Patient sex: M
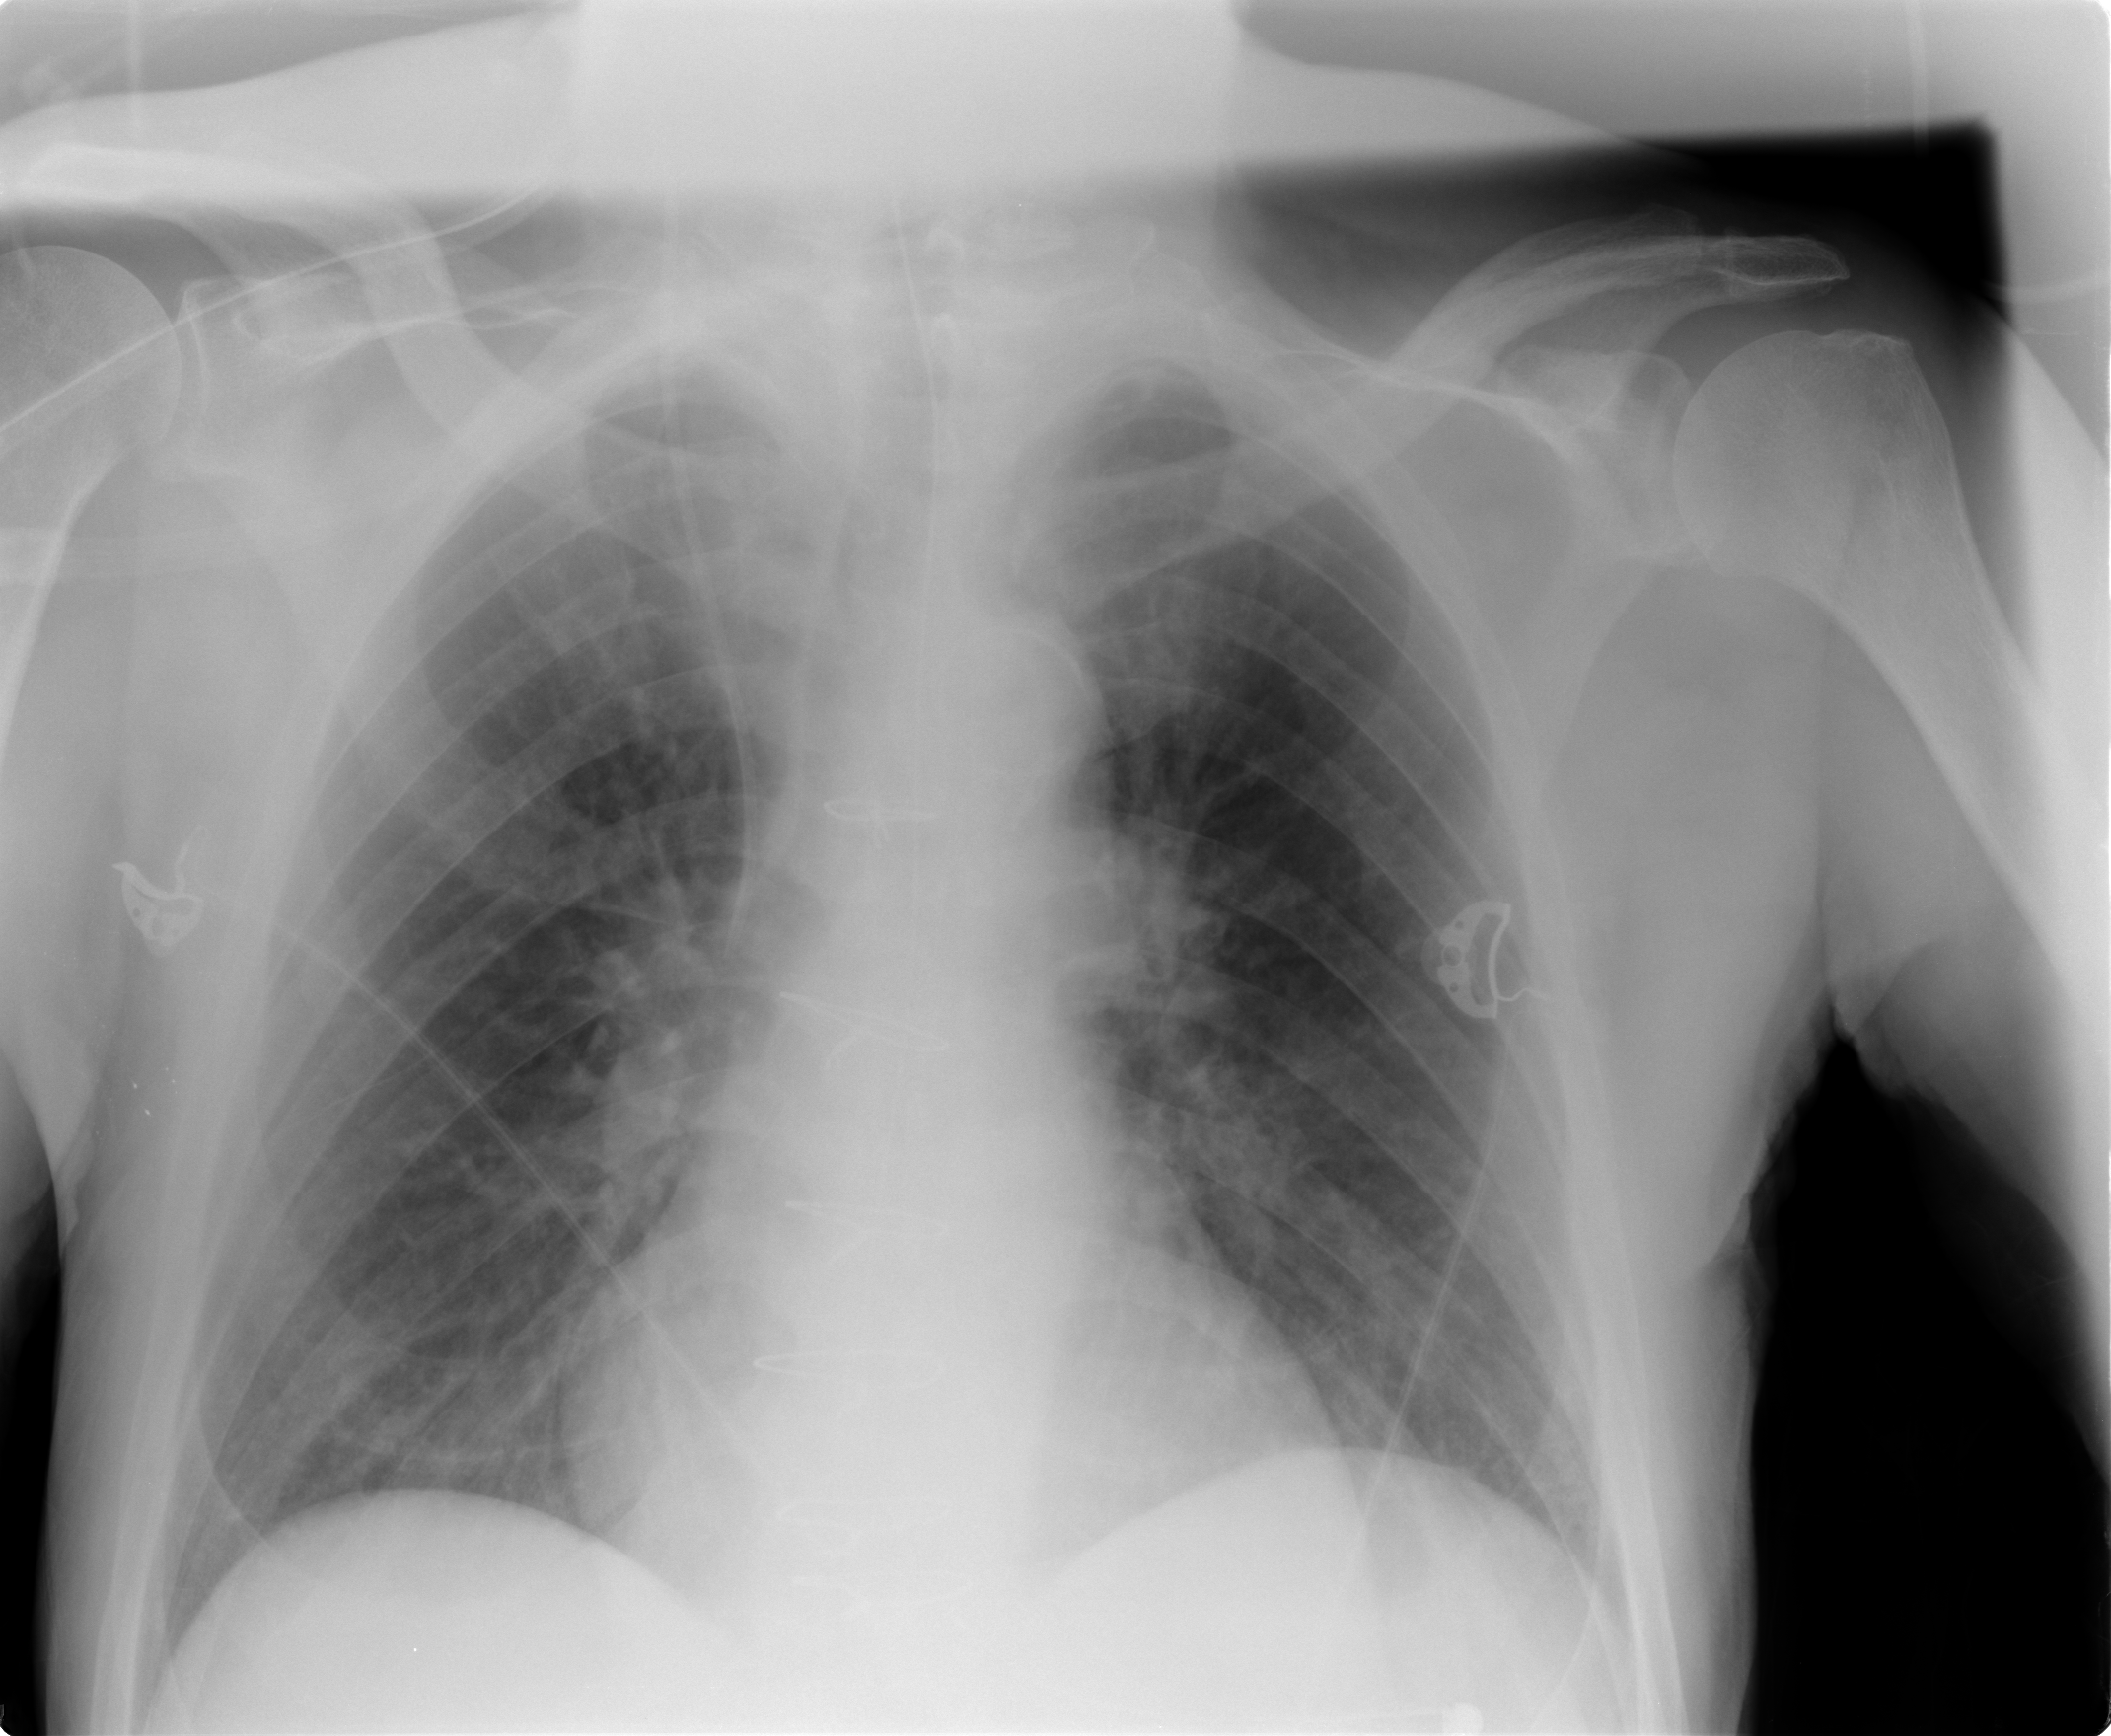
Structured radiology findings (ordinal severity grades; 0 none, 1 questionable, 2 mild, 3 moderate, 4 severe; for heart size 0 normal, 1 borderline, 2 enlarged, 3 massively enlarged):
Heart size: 0
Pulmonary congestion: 1
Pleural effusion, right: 0
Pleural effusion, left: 0
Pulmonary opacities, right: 0
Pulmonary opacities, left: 0
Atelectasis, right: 0
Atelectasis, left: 0